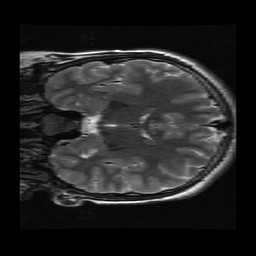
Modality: T2w
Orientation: coronal
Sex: male
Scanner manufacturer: ge
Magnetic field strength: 3 T
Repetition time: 5 s
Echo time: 0.1017 s